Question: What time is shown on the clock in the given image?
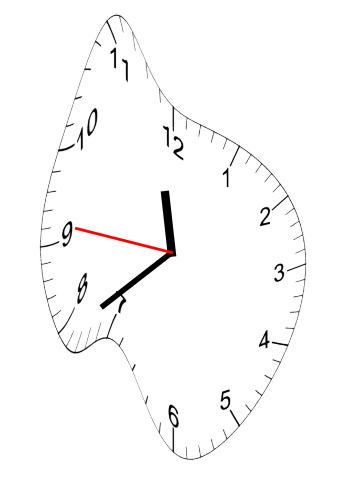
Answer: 11:38:46